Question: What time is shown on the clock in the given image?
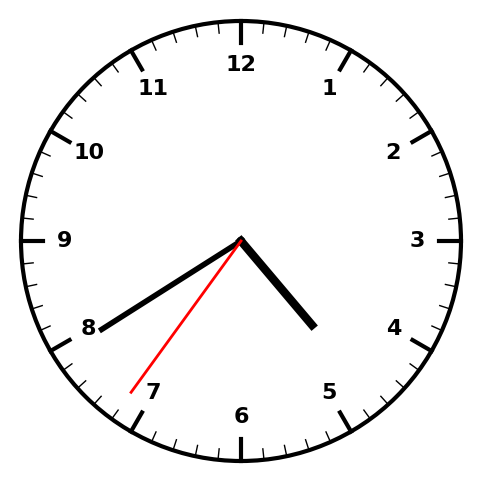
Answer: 04:39:36